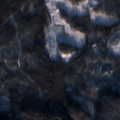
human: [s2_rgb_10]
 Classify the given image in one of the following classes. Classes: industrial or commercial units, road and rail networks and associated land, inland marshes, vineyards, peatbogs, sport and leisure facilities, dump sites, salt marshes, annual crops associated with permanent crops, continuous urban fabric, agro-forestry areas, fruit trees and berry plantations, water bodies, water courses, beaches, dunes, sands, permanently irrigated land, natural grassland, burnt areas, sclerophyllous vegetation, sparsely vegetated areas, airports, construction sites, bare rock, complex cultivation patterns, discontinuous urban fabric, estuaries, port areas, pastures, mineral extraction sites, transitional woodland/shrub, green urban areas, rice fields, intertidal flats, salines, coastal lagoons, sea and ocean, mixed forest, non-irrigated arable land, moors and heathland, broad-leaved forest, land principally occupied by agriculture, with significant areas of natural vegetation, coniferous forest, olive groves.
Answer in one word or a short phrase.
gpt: coniferous forest, transitional woodland/shrub